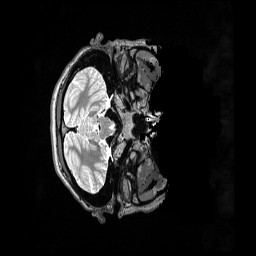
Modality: T2w
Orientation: axial
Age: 18
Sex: female
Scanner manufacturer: siemens
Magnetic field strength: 3 T
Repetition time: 3.2 s
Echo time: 0.562 s